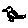
Label: bird